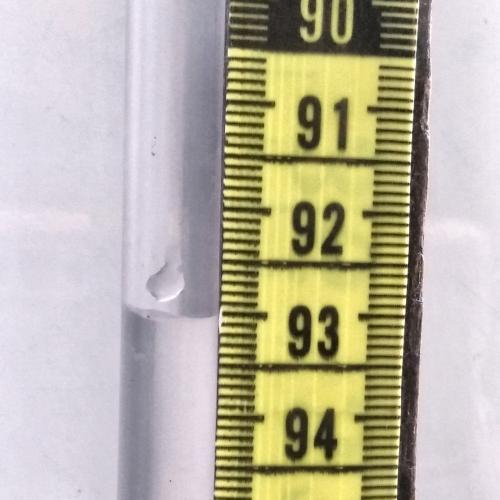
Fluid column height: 93.0 cm